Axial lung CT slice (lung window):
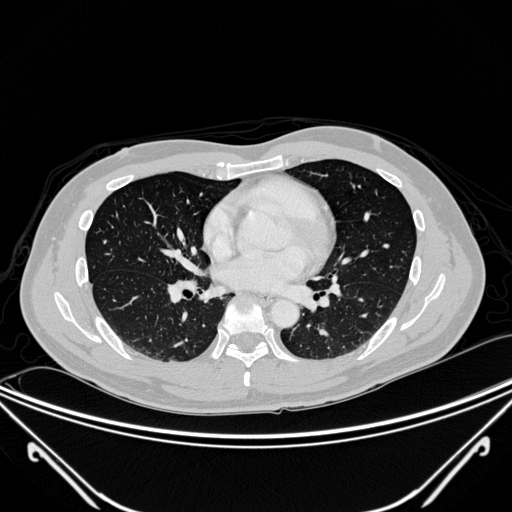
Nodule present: no